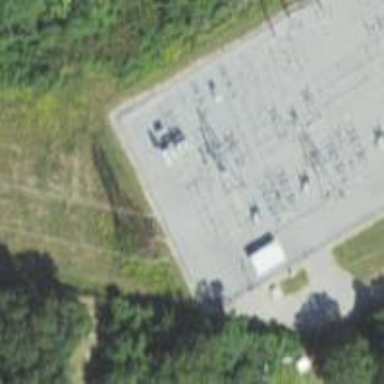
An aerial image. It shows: Switch used for power control.